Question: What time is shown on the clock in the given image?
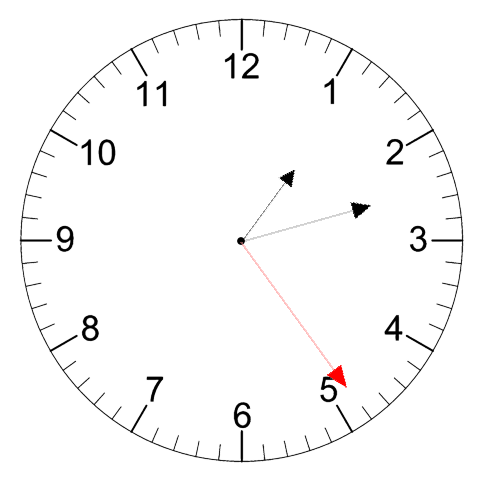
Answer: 01:12:24